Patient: sex M, age 58
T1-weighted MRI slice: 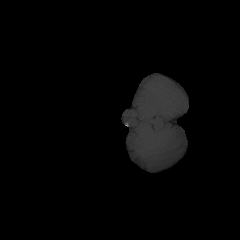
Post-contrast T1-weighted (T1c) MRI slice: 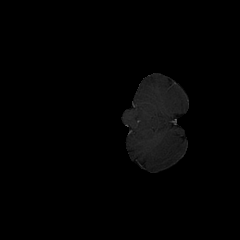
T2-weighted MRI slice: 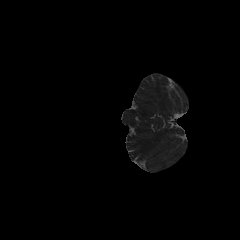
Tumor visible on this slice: no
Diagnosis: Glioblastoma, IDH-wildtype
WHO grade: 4